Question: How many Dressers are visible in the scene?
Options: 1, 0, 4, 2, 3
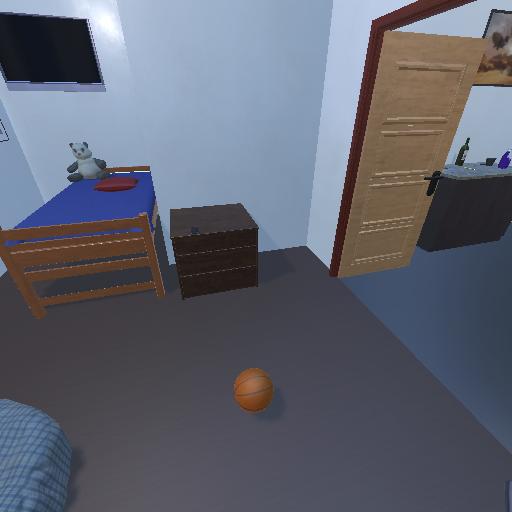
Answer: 1